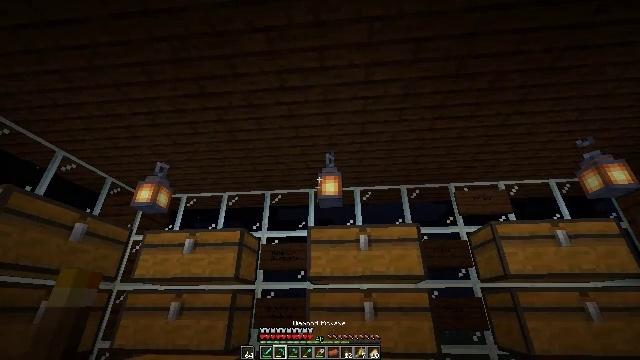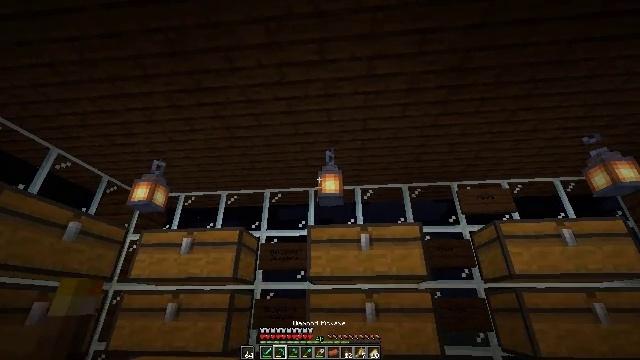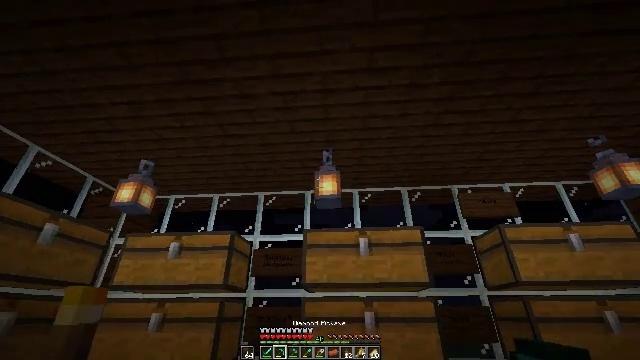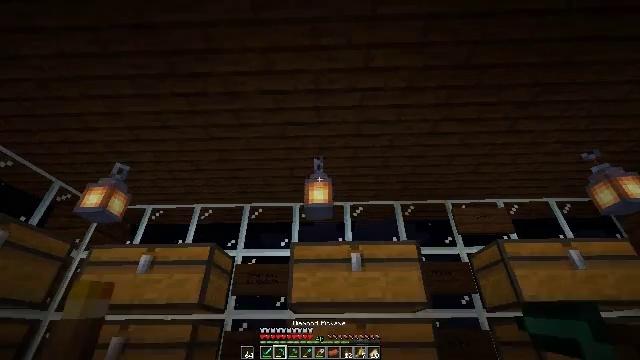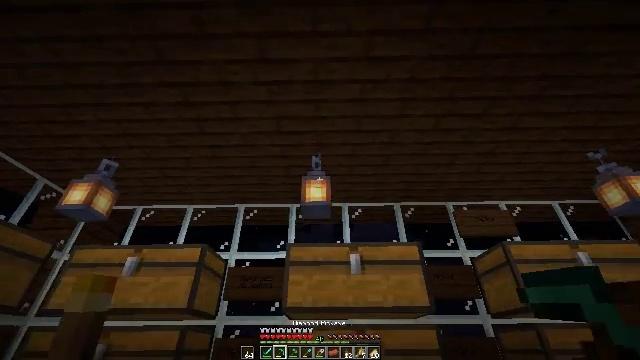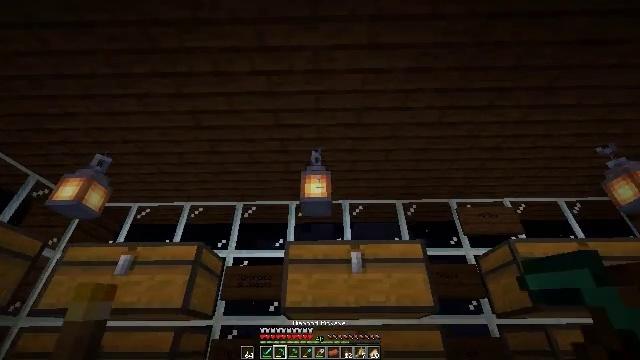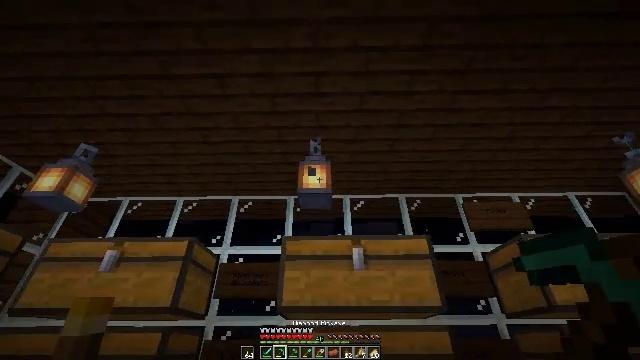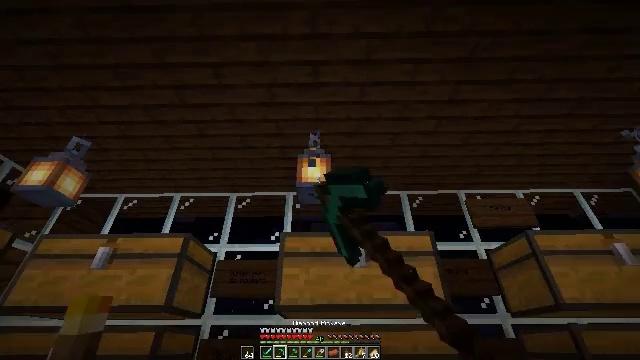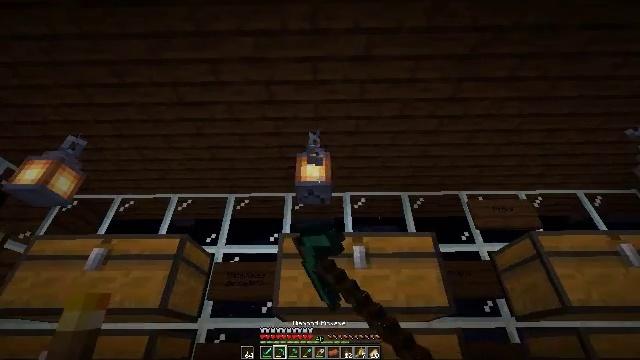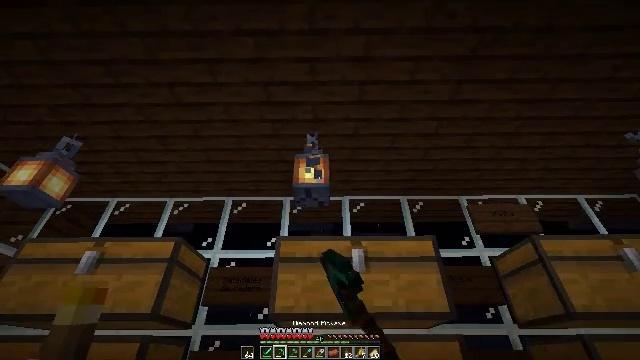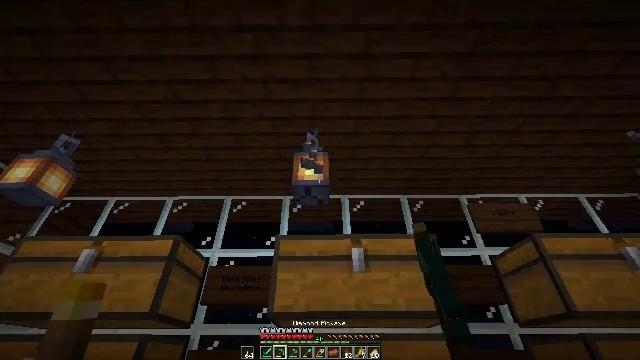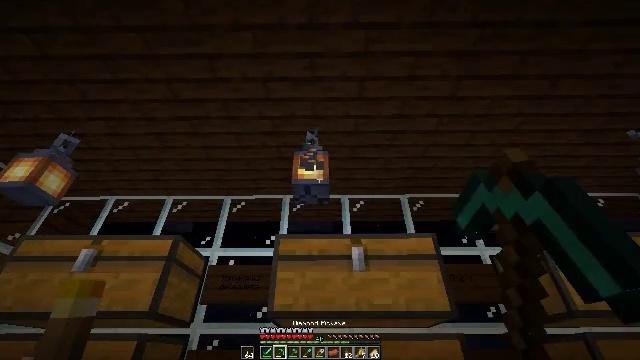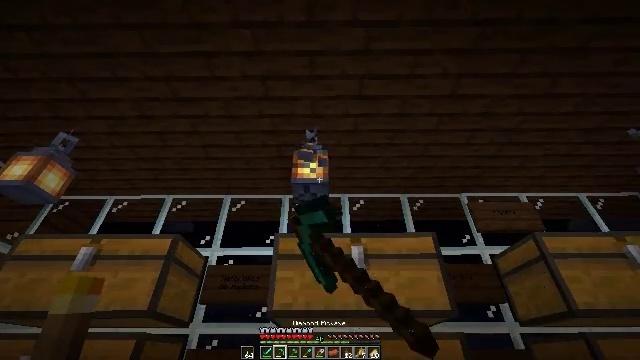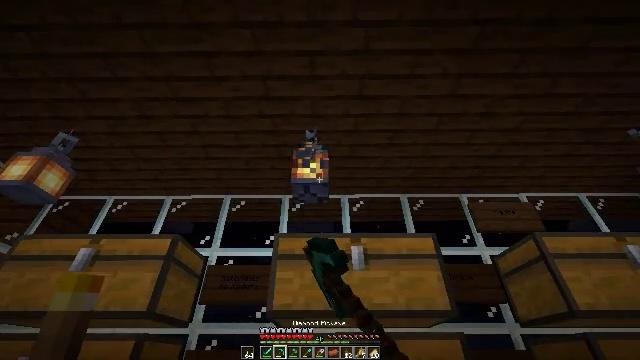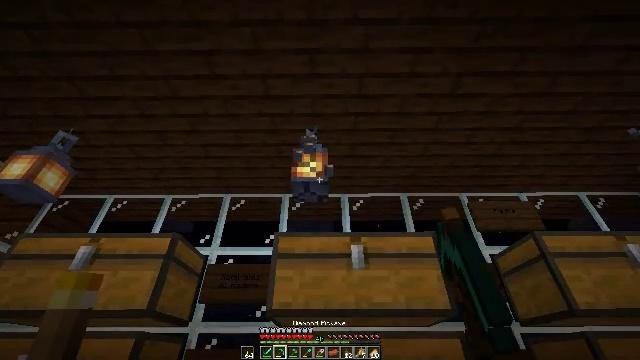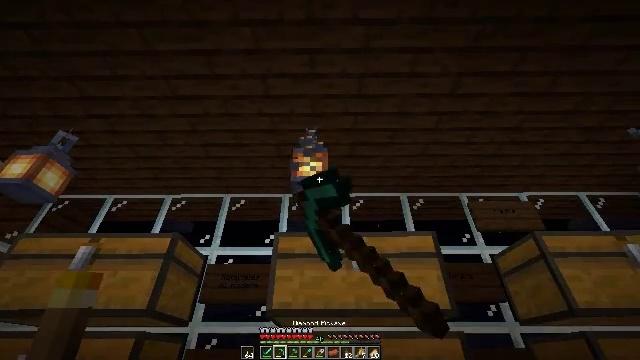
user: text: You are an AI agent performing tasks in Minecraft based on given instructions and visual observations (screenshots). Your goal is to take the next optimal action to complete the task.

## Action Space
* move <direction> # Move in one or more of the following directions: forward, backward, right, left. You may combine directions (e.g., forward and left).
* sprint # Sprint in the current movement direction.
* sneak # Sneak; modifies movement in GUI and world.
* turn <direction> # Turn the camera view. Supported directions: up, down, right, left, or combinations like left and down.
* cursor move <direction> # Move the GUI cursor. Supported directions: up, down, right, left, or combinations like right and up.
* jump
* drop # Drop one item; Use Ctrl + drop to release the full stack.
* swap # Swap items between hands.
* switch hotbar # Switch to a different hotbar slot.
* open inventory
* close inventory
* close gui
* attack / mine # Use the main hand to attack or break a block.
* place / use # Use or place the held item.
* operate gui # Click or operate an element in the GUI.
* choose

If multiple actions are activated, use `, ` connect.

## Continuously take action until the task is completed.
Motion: motion action
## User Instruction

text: Retrieve the lantern for relighting.
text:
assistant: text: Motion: move forward
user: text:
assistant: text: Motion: move forward, turn right and up
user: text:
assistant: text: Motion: move forward, turn right and up
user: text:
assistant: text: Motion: move forward, turn up
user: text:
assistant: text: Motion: move forward
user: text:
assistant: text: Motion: move forward, attack / mine
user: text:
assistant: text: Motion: attack / mine
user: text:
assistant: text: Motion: attack / mine
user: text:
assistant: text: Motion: turn up, attack / mine
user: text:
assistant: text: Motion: attack / mine
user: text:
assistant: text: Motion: attack / mine
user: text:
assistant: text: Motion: attack / mine
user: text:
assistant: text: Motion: attack / mine
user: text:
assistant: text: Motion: attack / mine
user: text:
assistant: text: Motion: attack / mine
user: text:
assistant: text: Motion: attack / mine
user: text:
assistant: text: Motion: move forward, attack / mine
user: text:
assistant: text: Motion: move forward, attack / mine
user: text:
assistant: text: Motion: move forward, attack / mine
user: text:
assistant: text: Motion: move forward, attack / mine
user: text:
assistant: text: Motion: move forward, attack / mine
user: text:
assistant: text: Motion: move forward, attack / mine
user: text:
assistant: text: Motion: move forward
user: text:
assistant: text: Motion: no_op